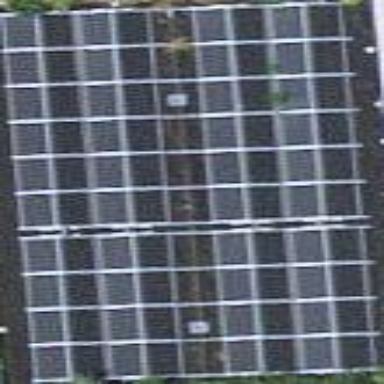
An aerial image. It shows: Solar power generator with photovoltaic panels.